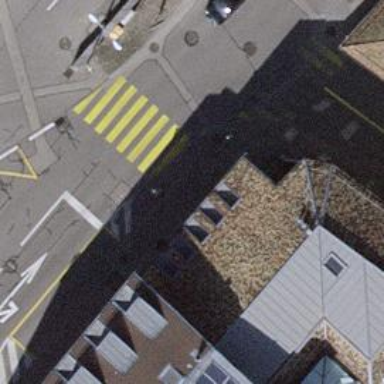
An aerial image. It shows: Crossing with traffic signals.